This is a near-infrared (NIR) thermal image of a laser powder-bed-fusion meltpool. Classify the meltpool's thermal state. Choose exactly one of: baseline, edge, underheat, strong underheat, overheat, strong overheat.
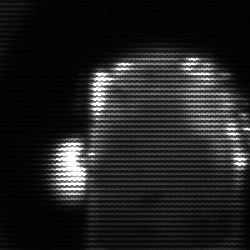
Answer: baseline